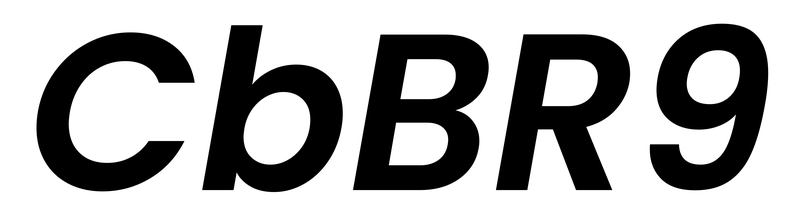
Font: Poppins-SemiBoldItalic